Question: Please suggest on making these div's aligned. First Name and last name on one line. Adjusting the width of all these 3 fields
'''
<form id="form1" runat="server">
<div class="Userbox">
<div class="UserNameDiv">
<strong>Username</strong>
<asp:TextBox ID="UserName" runat="server" MaxLength="50"></asp:TextBox>
</div>
<div class="UserNameDiv" >
<strong>First Name</strong>
<asp:TextBox ID="FirstName" runat="server"></asp:TextBox>
<strong>Last Name</strong>
<asp:TextBox ID="LastName" runat="server"></asp:TextBox>
</div>
<div id="EmailAddress">
<strong>Email</strong>
<asp:TextBox ID="Email" runat="server"></asp:TextBox>
</div>
</div>
</form>
'''
CSS
'''
.Userbox
{
width:50%;
height:100%;
border:1px solid #0BA84D;
padding:10px;
border-radius: 15px;
margin-left:10%;
align-self:center;
}
label.firstname {
width: 150px;
margin-right: 5px;
}
label.lastname {
width: 150px;
}
.EmailAddress {
float:left;
}
#UserNameDiv {
float:left;
}
'''

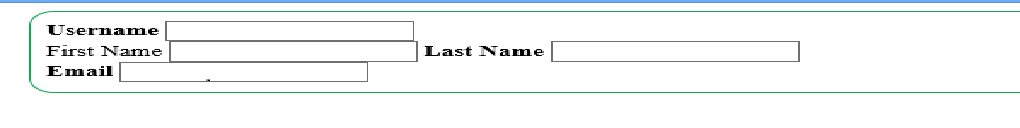
Answer: For a good format, I prefer to use like this
'''
<form id="form1" runat="server">
<table>
<tr>
<td>Username</td>
<td>
<input type='text' />
</td>
</tr>
<tr>
<td>First Name</td>
<td>
<input type='text' />
</td>
<td>Last Name</td>
<td>
<input type='text' />
</td>
</tr>
<tr>
<td>Email</td>
<td>
<input type='text' />
</td>
</tr>
</table>
</form>
'''

Check this <URL>
Hope you got an idea to do this in ASP.